Current action and preconditions to check: trajectory_clear

Your task: For each precondition in the list above, predict whether it will hold at this action.

Consider the current scene as observed from the mobile robot's camera, and analyze the predicted future states of all dynamic agents (e.g., people, animals, vehicles, or any moving entities) within the NEXT SECOND.

IMPORTANT: Only answer "very likely" if you are absolutely certain—based on strong, clear evidence—that a dynamic agent will violate the precondition in the predicted future state. Do NOT answer "very likely" for unlikely, ambiguous, or low-probability risks.

Ask yourself for each precondition: Is there a high probability, with clear and convincing evidence, that the predicted future states of any dynamic agent will interfere with the predicted future state of the currently executing action within the NEXT SECOND, causing that precondition to fail?

Assess the risk level based on these predictions. Use "likely" or "very likely" if motions create a clear risk of interference.

Use "neutral" or "improbable" if agents are nearby but their predicted paths are clearly diverging or non-conflicting.

Failure Risk Categories: "very improbable", "improbable", "neutral", "likely", "very likely"

Answer Format: Output ONLY the probability_of_failure value from these categories: "very improbable", "improbable", "neutral", "likely", "very likely"

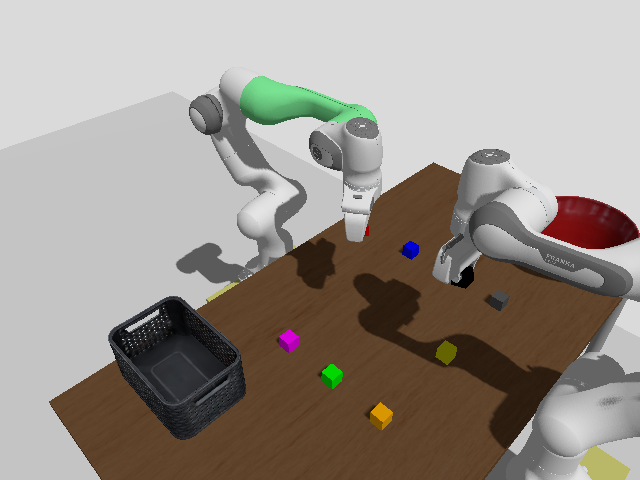

Answer: improbable